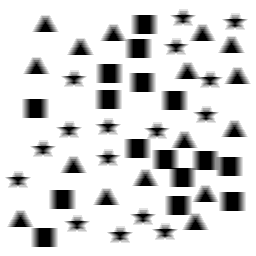
Squares: 16
Triangles: 16
Stars: 16
Total shapes: 48